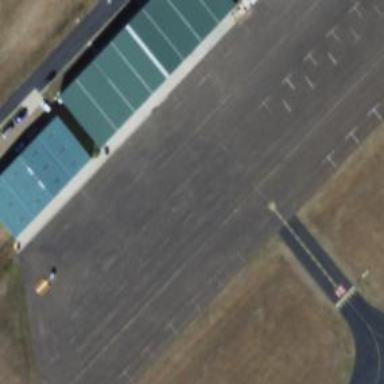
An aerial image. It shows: Image of taxiway at airport.